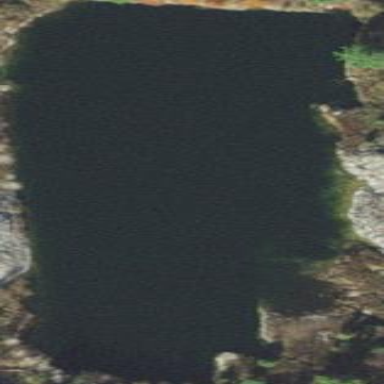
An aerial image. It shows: Serene pond surrounded by nature.